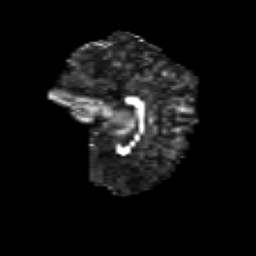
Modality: FA
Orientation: sagittal
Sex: female
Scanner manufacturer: siemens
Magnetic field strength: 3 T
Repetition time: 5 s
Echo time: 0.071 s